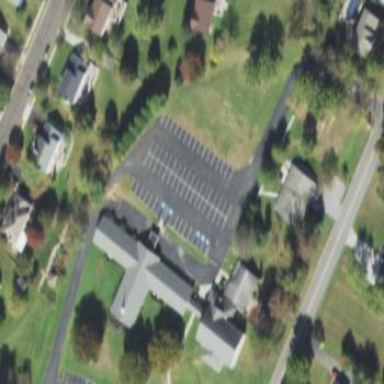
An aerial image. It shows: Church which is place of worship.